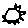
Label: sun